Interaction volume radius: 10 \u00c5
Interaction volume height: 10 \u00c5
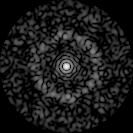
Disorder parameter: 0.8024